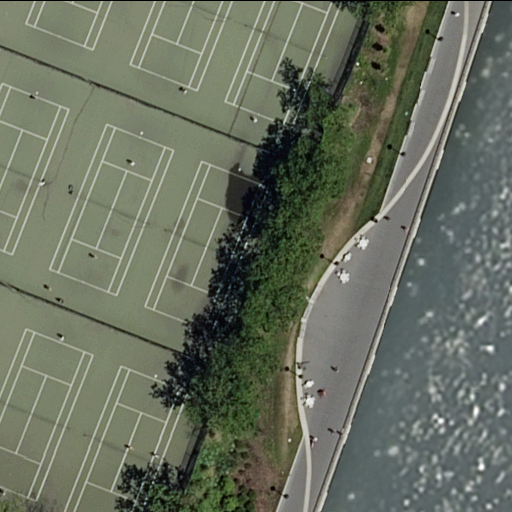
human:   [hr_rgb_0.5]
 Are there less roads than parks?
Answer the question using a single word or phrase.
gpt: no

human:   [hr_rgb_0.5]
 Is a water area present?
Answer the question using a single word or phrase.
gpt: yes

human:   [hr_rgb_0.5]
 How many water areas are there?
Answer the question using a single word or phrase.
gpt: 1

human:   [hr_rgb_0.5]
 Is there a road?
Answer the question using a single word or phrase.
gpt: yes

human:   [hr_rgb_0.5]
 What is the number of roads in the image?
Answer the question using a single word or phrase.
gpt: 1

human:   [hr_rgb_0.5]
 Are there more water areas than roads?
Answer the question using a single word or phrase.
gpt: no

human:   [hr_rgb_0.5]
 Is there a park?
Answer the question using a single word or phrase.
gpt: yes

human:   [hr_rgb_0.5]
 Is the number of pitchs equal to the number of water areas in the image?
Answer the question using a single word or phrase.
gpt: yes

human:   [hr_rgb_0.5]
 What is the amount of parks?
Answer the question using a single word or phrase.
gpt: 1

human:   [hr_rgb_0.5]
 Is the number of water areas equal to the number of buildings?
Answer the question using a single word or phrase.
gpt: no

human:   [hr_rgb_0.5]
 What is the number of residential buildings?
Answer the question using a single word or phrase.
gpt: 0

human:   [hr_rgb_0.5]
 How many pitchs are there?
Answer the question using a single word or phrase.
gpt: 1

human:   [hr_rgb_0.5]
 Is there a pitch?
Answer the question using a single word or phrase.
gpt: yes

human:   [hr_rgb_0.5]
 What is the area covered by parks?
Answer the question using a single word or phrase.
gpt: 4644m2

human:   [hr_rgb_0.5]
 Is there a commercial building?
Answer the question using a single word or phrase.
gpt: no

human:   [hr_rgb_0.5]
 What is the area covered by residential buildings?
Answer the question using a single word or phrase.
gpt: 0m2

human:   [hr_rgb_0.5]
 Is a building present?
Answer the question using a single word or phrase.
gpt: no

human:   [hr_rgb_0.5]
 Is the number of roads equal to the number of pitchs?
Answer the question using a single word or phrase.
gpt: yes

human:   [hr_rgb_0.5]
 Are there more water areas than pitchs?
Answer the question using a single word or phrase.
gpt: no

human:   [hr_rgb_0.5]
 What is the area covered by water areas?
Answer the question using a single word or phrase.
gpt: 2254m2

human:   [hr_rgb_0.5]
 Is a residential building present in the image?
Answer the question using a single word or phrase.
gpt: no

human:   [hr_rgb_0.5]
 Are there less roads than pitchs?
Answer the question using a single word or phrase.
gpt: no

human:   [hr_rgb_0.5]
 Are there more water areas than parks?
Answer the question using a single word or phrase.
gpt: no

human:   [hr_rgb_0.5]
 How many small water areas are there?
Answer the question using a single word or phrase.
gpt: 0

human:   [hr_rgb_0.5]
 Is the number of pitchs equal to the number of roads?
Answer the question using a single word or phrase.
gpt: yes

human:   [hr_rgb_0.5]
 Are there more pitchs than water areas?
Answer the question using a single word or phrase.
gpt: no

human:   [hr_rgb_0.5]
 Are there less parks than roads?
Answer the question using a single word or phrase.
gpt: no

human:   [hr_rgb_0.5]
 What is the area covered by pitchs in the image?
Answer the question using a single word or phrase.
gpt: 208m2

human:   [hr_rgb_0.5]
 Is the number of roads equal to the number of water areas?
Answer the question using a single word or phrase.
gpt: yes

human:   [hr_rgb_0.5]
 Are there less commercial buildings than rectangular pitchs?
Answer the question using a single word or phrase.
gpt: yes

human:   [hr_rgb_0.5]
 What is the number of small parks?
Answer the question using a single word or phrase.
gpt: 0

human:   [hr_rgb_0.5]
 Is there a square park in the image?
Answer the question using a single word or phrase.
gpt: no

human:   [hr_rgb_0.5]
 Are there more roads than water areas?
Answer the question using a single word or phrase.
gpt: no

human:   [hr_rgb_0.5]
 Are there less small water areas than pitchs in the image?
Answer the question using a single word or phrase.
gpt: yes

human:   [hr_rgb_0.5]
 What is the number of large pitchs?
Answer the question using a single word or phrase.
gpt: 0

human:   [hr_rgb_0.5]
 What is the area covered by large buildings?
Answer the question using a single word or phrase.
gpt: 0m2

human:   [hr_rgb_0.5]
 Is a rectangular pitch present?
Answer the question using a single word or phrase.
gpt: yes

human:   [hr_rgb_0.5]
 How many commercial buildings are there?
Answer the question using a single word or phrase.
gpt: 0

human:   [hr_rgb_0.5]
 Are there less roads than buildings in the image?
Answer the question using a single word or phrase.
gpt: no

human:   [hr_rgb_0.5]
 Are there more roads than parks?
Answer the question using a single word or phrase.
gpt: no

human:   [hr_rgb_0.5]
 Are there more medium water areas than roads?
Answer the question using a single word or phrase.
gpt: no

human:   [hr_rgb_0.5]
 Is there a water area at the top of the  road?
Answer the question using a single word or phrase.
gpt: no

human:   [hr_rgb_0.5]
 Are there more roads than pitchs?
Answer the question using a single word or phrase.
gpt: no

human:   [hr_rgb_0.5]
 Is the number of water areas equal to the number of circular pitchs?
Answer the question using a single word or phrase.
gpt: no

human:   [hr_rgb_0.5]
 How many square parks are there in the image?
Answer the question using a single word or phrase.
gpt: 0

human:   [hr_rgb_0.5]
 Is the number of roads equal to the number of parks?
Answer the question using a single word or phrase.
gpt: yes

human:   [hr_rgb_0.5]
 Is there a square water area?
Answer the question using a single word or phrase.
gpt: no

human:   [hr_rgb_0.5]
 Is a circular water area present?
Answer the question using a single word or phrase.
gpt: no

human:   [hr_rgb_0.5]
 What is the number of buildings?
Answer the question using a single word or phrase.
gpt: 0

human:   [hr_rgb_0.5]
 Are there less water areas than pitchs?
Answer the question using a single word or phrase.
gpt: no

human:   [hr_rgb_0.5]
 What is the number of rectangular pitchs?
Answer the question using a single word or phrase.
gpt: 1

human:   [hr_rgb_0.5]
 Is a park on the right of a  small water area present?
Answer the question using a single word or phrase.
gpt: no

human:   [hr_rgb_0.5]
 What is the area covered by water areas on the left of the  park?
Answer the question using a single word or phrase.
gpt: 0m2

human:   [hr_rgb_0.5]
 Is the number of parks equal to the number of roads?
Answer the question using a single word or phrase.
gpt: yes

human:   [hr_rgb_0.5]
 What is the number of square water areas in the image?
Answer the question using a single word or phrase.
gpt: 0

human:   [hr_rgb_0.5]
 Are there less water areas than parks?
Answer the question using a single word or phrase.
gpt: no

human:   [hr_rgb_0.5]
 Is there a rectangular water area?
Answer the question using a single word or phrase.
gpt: yes

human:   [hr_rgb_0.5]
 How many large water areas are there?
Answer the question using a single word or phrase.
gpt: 1

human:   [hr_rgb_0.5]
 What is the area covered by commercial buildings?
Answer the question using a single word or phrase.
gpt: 0m2

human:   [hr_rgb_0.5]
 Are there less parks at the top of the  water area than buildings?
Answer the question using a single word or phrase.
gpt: no

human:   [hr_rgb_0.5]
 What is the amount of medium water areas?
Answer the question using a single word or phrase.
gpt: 0

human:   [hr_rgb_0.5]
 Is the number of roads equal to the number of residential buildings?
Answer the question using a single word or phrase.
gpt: no

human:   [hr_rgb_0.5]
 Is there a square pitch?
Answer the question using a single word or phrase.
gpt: no

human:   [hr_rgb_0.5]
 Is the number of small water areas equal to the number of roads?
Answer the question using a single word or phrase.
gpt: no